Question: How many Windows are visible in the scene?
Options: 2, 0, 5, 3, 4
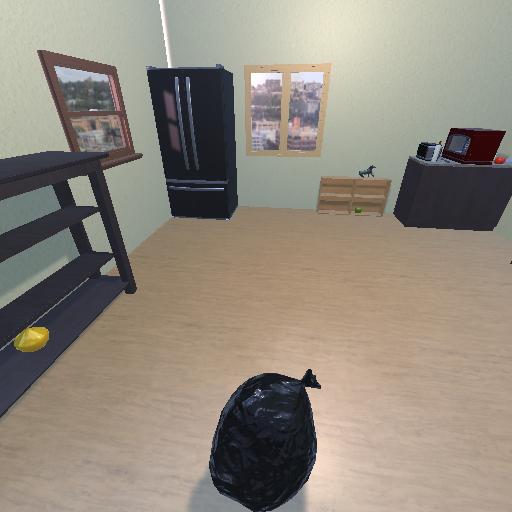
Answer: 2